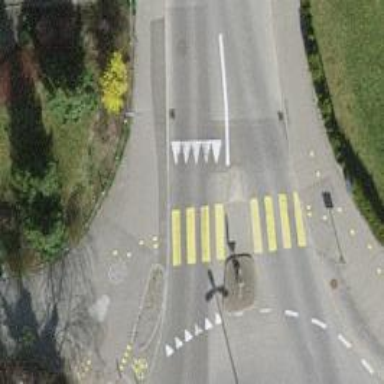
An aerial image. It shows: Uncontrolled zebra crossing with pedestrian island.